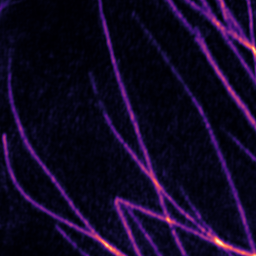
Label: Super-resolution Microtubules image